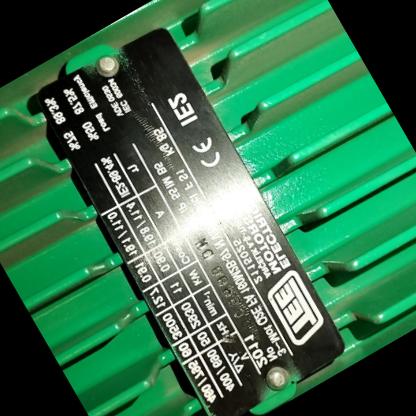
Klasa: tabliczka-znamionowa